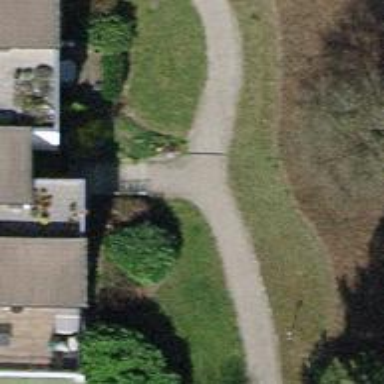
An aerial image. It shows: Cobblestone footway.